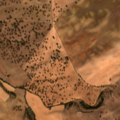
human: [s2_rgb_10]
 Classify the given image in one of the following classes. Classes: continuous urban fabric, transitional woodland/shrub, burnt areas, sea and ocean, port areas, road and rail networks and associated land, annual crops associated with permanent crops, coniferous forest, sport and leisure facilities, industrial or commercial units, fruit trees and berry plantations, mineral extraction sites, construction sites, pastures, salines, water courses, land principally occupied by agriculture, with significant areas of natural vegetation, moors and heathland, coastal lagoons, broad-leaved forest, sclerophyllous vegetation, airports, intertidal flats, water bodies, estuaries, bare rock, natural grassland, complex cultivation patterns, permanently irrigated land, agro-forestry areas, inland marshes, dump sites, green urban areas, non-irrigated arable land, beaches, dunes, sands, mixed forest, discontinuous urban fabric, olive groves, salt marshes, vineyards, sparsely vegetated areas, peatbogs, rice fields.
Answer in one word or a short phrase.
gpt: non-irrigated arable land, complex cultivation patterns, agro-forestry areas, transitional woodland/shrub